Question: <URL> but thereafter separator at every two digits.
'''
1
10
100
1,000
10,000
1,00,000
10,00,000
1,00,00,000
10,00,00,000
'''
I know that I can change/format axes in ggplot2 chart by using 'scale_y_continuous(labels = scales::comma)'
But how can I change the thousand separator placeholder in r ggplot2 chart axes according to Indian formats as described above.
A sample example
'''
library(tidyverse)
iris %>%
mutate(Petal.Length= Petal.Length*100000) %>%
ggplot(aes(x= Species, y = Petal.Length)) +
geom_col() +
scale_y_continuous(labels = scales::comma)
'''

<URL>
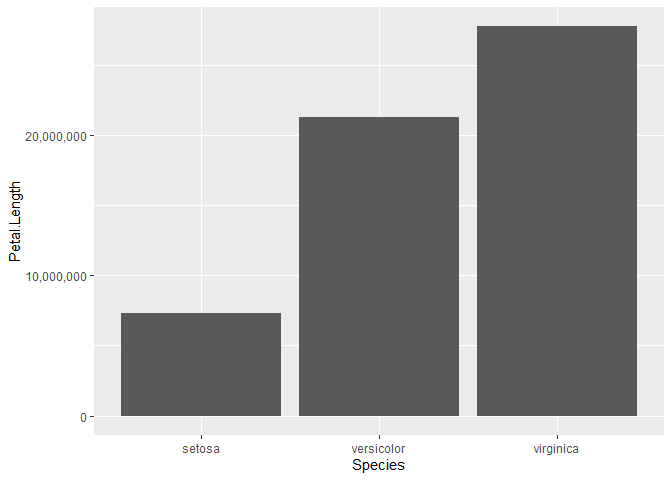
Answer: You can define your own formatting function and supply this as the 'labels' argument to 'scale_y_continuous()'. Here is an example using the base 'prettyNum()' function:
'''
library(ggplot2)
indian_comma <- function(x) {
# Format the number, first dividing by 10 to place the first comma at the
# right point
out <- prettyNum(x %/% 10, big.interval = 2L, big.mark = ",", scientific = FALSE)
out <- paste0(out, x %% 10)
# Switch between formatted and un-formatted depending on the size of the
# number
ifelse(
x < 1000, x, out
)
}
iris %>%
mutate(Petal.Length= Petal.Length*100000) %>%
ggplot(aes(x= Species, y = Petal.Length)) +
geom_col() +
scale_y_continuous(labels = indian_comma)
'''
<URL>
## EDIT
The following function uses a regular expression and I think it's much nicer:
'''
indian_comma <- function(x) {
x <- prettyNum(x, scientific = FALSE)
gsub("(?<!^)(?=(\d{2})+\d$)", ",", x, perl = TRUE)
}
'''